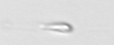
Label: flagellate_morphotype3